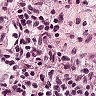
Metastatic tissue present: no